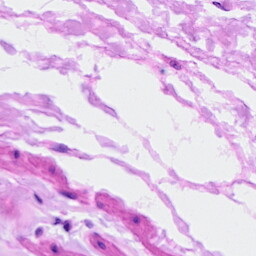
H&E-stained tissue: Ovarian